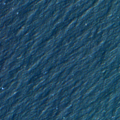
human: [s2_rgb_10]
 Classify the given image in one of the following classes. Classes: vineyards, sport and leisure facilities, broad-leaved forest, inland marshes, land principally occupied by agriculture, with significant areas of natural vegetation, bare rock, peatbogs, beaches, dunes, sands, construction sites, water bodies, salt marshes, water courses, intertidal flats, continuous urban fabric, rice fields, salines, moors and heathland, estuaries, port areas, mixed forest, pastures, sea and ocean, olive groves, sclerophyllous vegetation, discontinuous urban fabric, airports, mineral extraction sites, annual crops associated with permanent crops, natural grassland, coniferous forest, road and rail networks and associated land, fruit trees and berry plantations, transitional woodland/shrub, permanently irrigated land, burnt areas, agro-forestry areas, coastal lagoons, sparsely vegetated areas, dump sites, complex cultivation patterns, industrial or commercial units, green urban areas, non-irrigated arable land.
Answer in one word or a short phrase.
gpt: sea and ocean